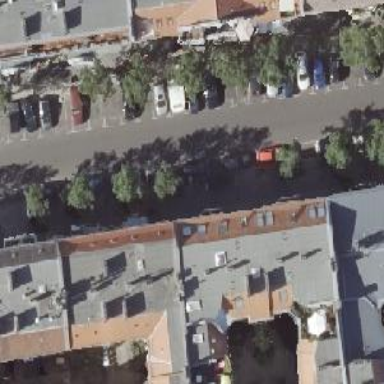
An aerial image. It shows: Parking available on the street side with parallel orientation.